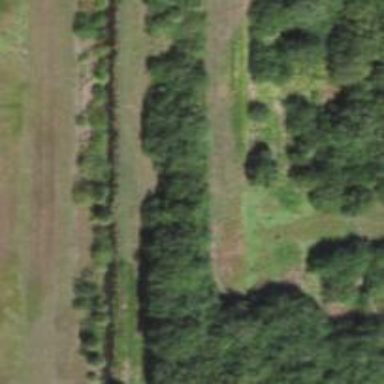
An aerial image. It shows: Beautiful woodland area.